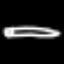
Label: pencil